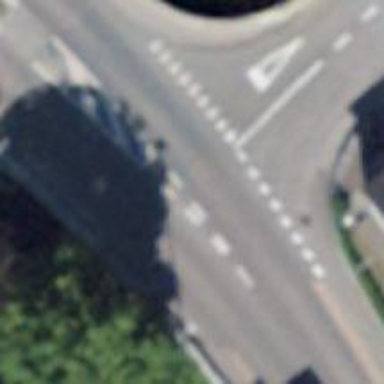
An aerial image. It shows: Secondary road crossing bridge with asphalt surface.